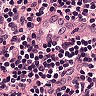
Metastatic tissue present: no